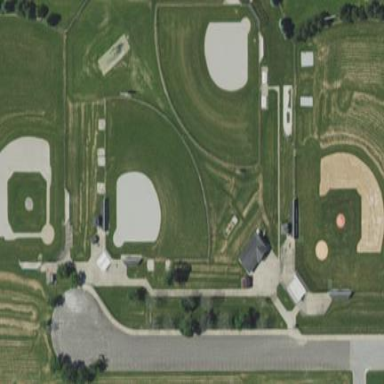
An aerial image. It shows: Baseball pitch for leisure and sports activities.